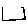
Label: square